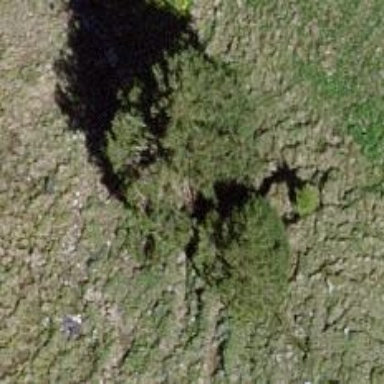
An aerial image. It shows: Needle-leaved tree in its natural environment.